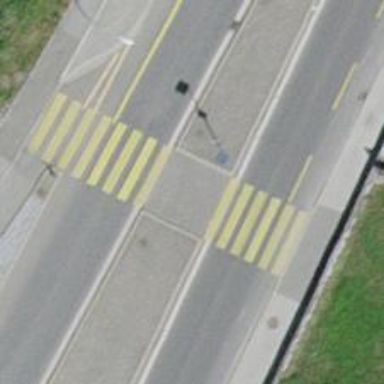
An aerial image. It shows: Marked footway crossing with island.